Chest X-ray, PA view. Patient: 58 years old, sex F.
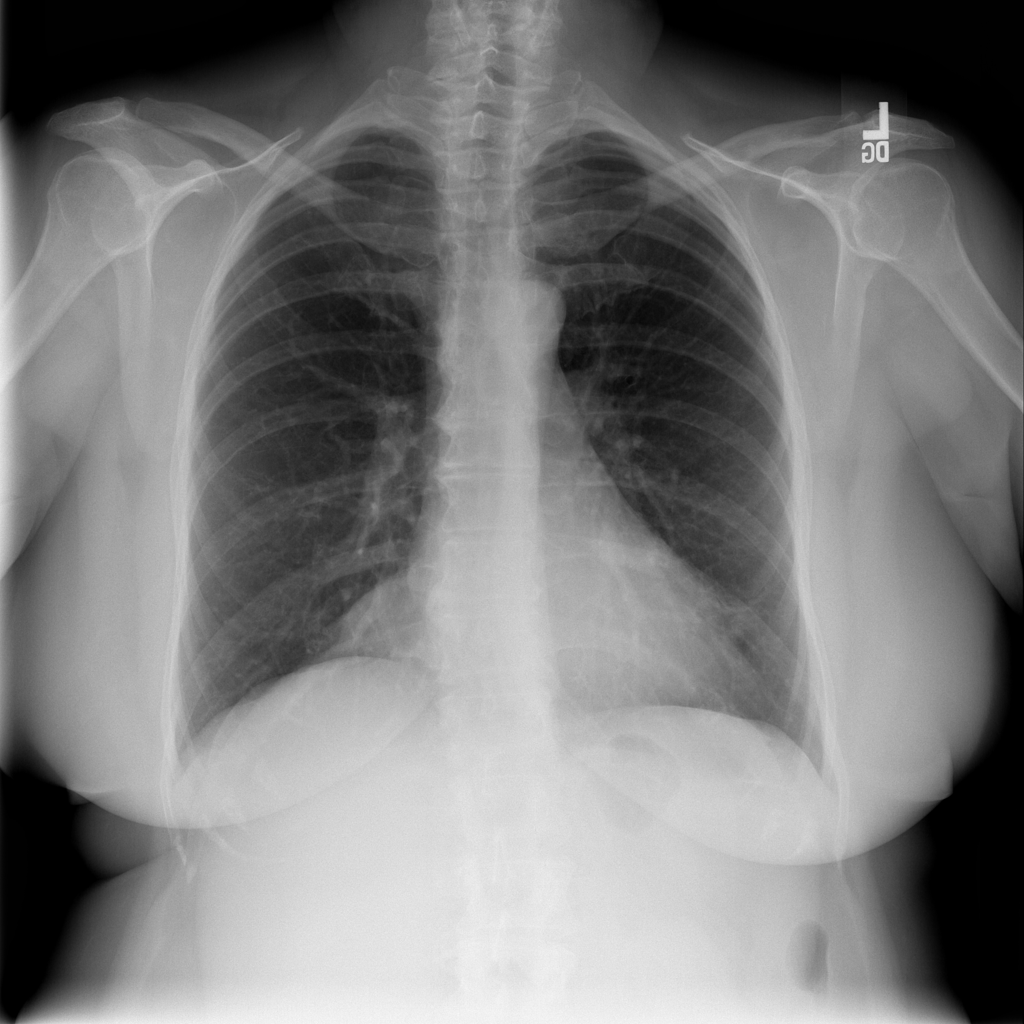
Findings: No Finding